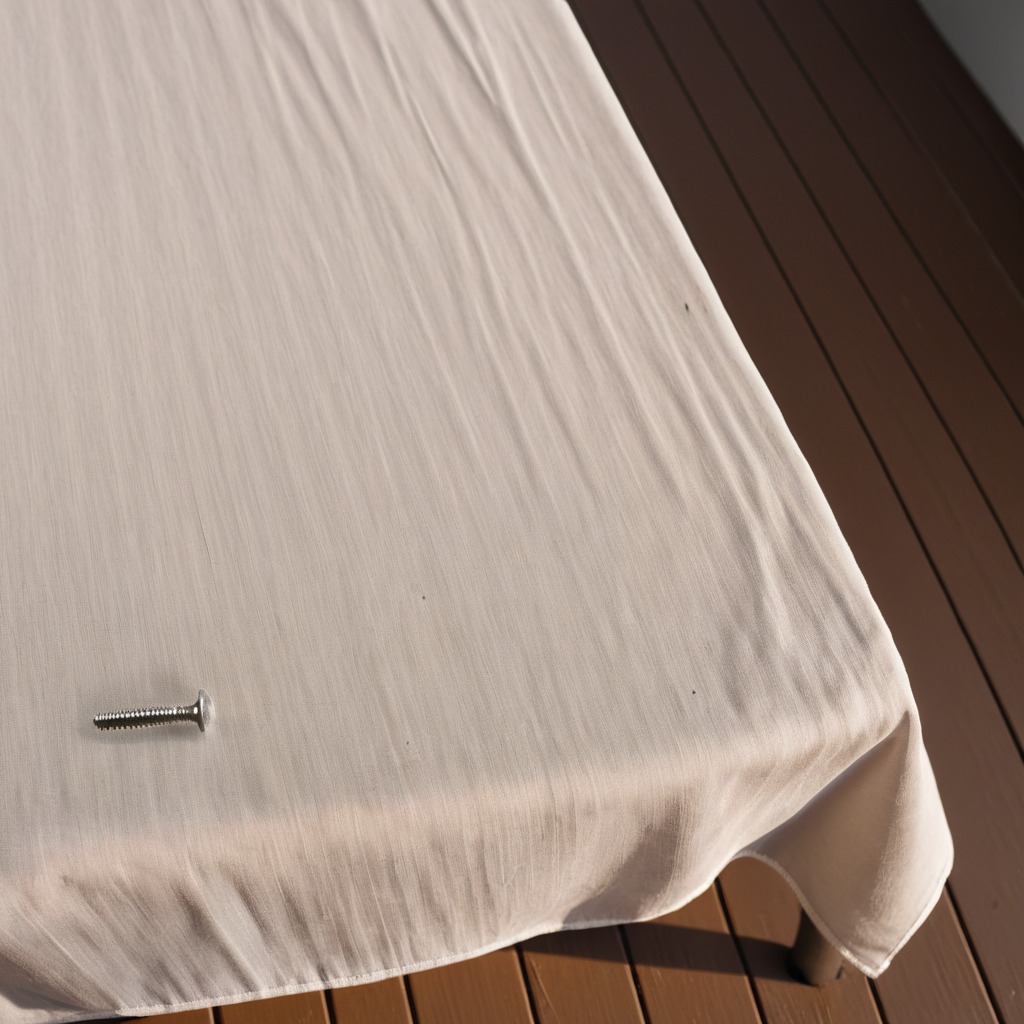
A metal screw lies on a wooden table in an outdoor workshop during daytime bright natural light soft shadows worn but beneath the cloth.